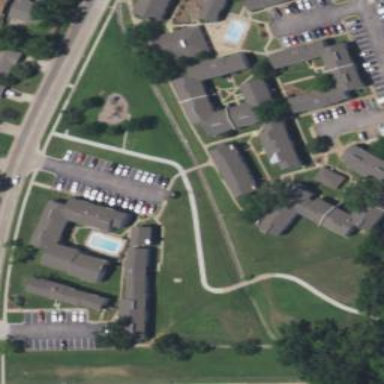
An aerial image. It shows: Image showing apartment complex.